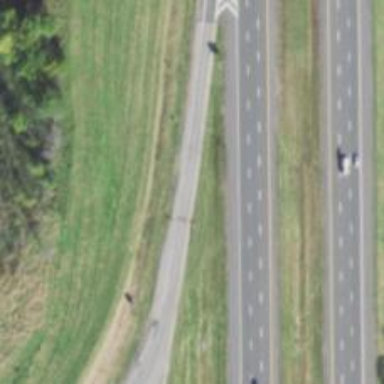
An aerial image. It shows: Asphalt motorway link.